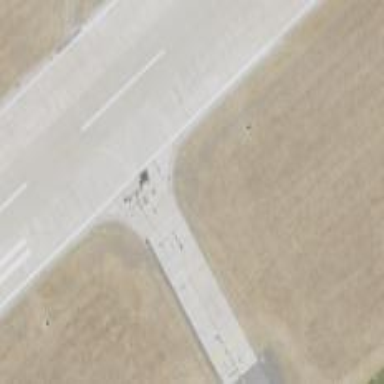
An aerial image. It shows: Image of taxiway at airport.